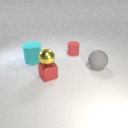
large gray rubber sphere behind small red metal cube